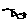
Label: fish